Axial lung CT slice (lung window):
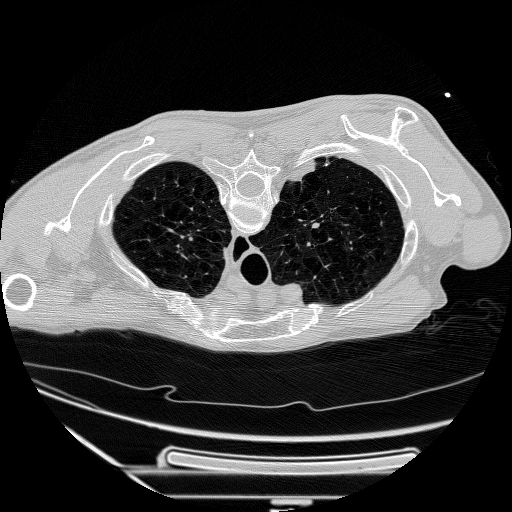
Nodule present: no